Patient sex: F
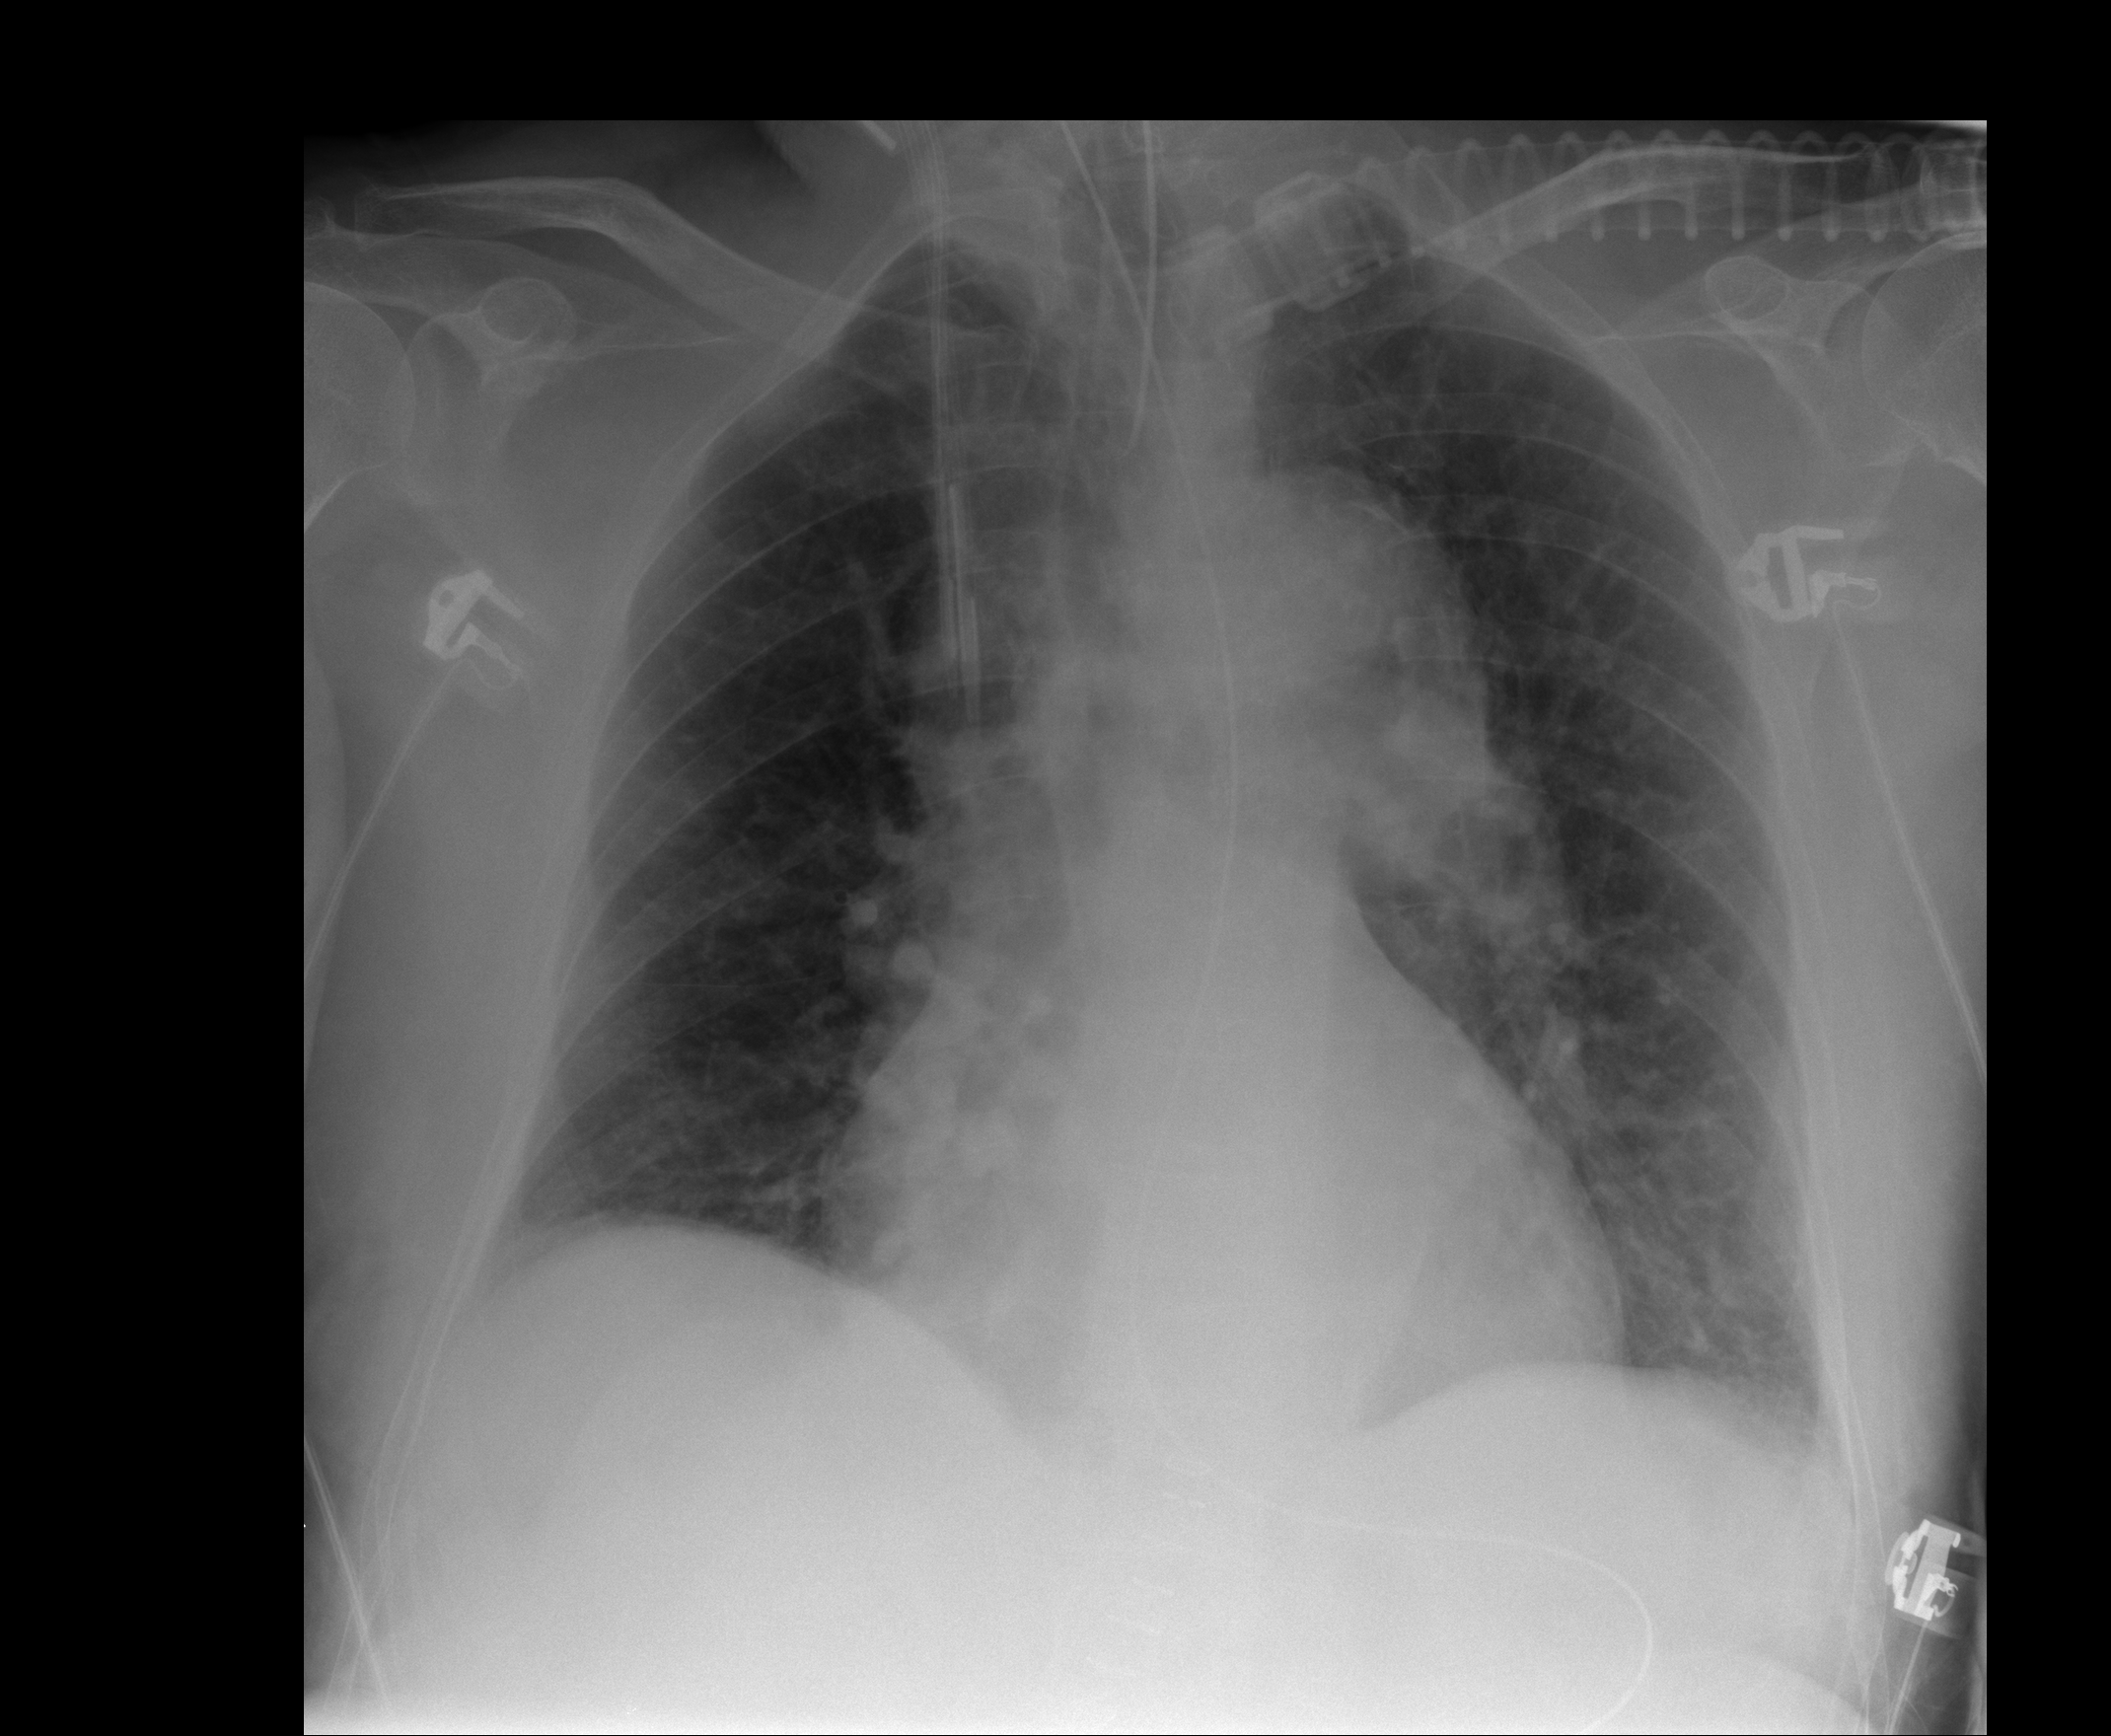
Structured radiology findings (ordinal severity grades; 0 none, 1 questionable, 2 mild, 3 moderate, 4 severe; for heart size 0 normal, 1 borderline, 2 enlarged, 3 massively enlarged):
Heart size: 0
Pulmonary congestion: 1
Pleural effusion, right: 0
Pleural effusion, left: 0
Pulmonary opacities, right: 0
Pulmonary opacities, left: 0
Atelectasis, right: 0
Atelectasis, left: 0